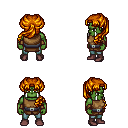
a pixel art fantasy rpg character, male body template, orc, green skin, leather chest armor, teal pants, dark blonde princess hairstyle, leather bracers, maroon shoes, four views (front, back, left, right), 2x2 character sprite sheet, small pixel art, hard edges, no anti-aliasing